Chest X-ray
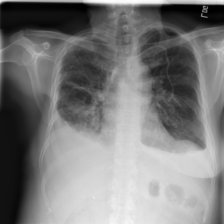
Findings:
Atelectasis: negative
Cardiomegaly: negative
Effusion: positive
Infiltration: positive
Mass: negative
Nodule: positive
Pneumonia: negative
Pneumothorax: negative
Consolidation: negative
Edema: negative
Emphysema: negative
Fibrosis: negative
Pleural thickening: positive
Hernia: negative